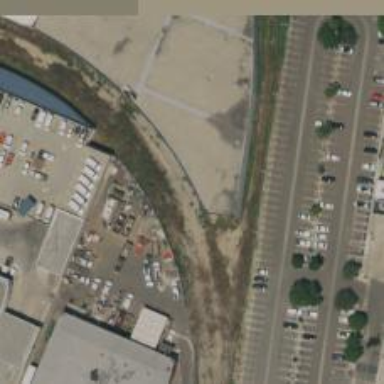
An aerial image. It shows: Railway spur service.